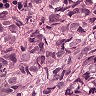
Metastatic tissue present: yes